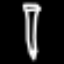
Label: pencil